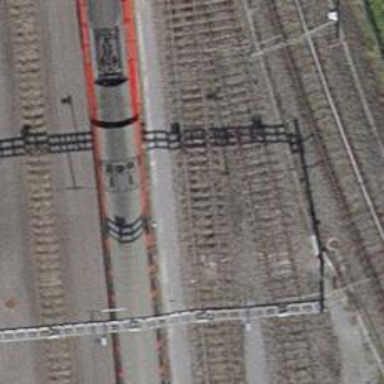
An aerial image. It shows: Single track railway in yard.